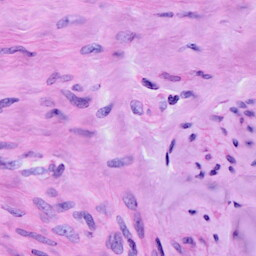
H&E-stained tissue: Cervix